Question: I have this function that seems to be doing what it should:
'''
var getData = function(query)
{
var data = [];
db.transaction(function(tx) {
tx.executeSql(query, [], function (tx, results) {
var len = results.rows.length, i;
for (i = 0; i < len; i++) {
data.push(results.rows.item(i));
}
}, error);
});
return data;
}
'''
When I do a 'console.log(data)', it shows an array of objects with correct data, as you can see in an example from Chrome's console:

However, data.length is 0, making it impossible to iterate. I've tried
'''
for(var i = 0; i < data.length; i++) {
$('.regions').append(data[i].region + '<br>');
};
'''
which is no good since data.length is 0. I've tried
'''
for(var key in data) {
$('.regions').append(data[key].region + '<br>');
};
'''
which doesn't work, presumably for the same reason. I even tried '$.each()' from jQuery, but nothing even enters the loop. I do a 'console.log(data)' right before these loops to double check it still has the data as I would expect. I manually recreated the data by hand with
'''
data = [
{
available: "1",
company_id: 1,
cultivar: "Cultivar 2.0",
cultivar_id: 18,
id: 18,
image: "b0c2dd4765422fc0acce9461a040ebaf.png",
logo: "980f2a610d681ade5b5b42511f89655c.png",
maintenance: "Fairway",
maintenance_id: 7,
name: "Cultivar 2.0",
region: "Midwest",
region_id: 24,
species: "Perennial Ryegrass",
species_id: 7,
trait_disease: "Disease 2",
trait_disease_id: 6,
available: "1"
},
{
company_id: 1,
cultivar: "Cultivar 2.0",
cultivar_id: 18,
id: 18,
image: "b0c2dd4765422fc0acce9461a040ebaf.png",
logo: "980f2a610d681ade5b5b42511f89655c.png",
maintenance: "Fairway",
maintenance_id: 7,
name: "Cultivar 2.0",
region: "Midwest",
region_id: 24,
species: "Perennial Ryegrass",
species_id: 7,
trait_disease: "Disease 2",
trait_disease_id: 6
}
];
'''
and that type of thing appeared the same in the console, but it worked when I iterated over it. I have done a few other things I found around StackOverflow, including making sure that it indeed was recognized as an array.
Even if I knew the length, 'data[0]' is 'undefined'. I have spent some sweet time on this and wondered if anything else had any ideas.
This has been tested in Chrome 18.0.1025.151 (Firefox doesn't have sqlite) and it will eventually go onto a phone with jQuery Mobile and PhoneGap, but we're not at that point, yet. Just a simple HTML page with a sqlite database.
Thanks!
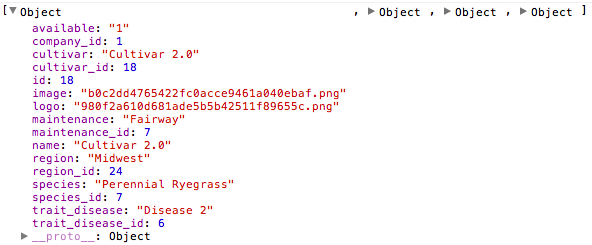
Answer: Your fundamental problem is that you're expecting to be able to return the result of an operation from the function that initiates it.
The call to ".executeSql()" returns . At some point after that, the database operation completes and your callback function is invoked. However, the containing function ("getData()") has long since returned.
The way to make an API around asynchronous operations is to make your own API asynchronous. Give "getData()" another parameter so that its clients can pass in a handler function. Then, from the callback, invoke the handler and pass it the array as a parameter.